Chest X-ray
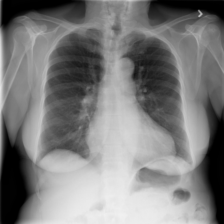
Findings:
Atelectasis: negative
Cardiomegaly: positive
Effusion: negative
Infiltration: negative
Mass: negative
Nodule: negative
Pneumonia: negative
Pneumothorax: negative
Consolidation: negative
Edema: negative
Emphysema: negative
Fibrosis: negative
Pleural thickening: negative
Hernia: negative